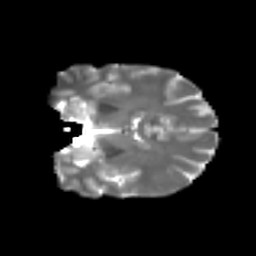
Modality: T2w
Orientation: coronal
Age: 28
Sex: female
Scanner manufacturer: ge
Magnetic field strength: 3 T
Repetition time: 7.8 s
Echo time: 0.0606 s